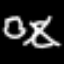
Label: octagon